Question: I have a square div with rounded corners. Inside this div, I need to make this shape:

I want to do it with pure css, but there are two problems:
1. Little 1px green artifacts I can't get rid off (you can see them on the bottom and right sides)
2. I need a 1px red border around #login_form to also appear on top of my oval shapes.
Maybe there is a better way to cut the ovals.
<URL> of the below:
'''
#login_form {
margin-left: auto;
margin-right: auto;
position: relative;
width: 200px;
height: 200px;
background: red;
border: 1px solid black;
border-radius: 10px;
-webkit-border-radius: 10px;
-moz-border-radius: 10px;
}
#white_ovale {
position: absolute;
right: -10px;
bottom: -10px;
width: 125px;
height: 80px;
background: white;
-webkit-border-radius: 225px 0px 7px 0px / 150px 0px 7px 0px;
-moz-border-radius: 225px 0px 7px 0px / 150px 0px 7px 0px;
border-radius: 225px 0px 7px 0px / 150px 0px 7px 0px;
}
#green_ovale {
position: absolute;
right: -21px;
bottom: -21px;
width: 139px;
height: 75px;
border: 0px;
background: #72B038;
-webkit-border-radius: 225px 20px 7px 0px / 130px 0px 7px 0px;
-moz-border-radius: 225px 20px 7px 0px / 130px 0px 7px 0px;
border-radius: 225px 20px 7px 0px / 130px 0px 7px 0px;
-webkit-box-shadow: inset -10px -10px 0px 10px white;
-moz-box-shadow: inset -10px -10px 0px 10px white;
box-shadow: inset -10px -10px 0px 10px white;
}
'''
'''
<div id="login_form">
<div id="white_ovale"></div>
<div id="green_ovale"></div>
</div>
'''
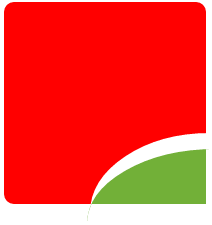
Answer: 1. you need overflow: hidden
2. you need a 3rd inner div which adds the border (Just think of an independent border that stacks i top of the others)
BTW: Don't 'id' everthing. Use classes. Use id only if you need to. And try not the nest ids.
As a rule of thumb I use only 'class' for CSS and 'id'for JS only
<URL>
'''
.login_form {
margin-left:auto;
margin-right:auto;
position: relative;
width: 200px;
height: 200px;
background: red;
border:1px solid red;
border-radius: 10px;
-webkit-border-radius: 10px;
-moz-border-radius: 10px;
overflow: hidden;
}
.login_form .border {
position: absolute;
top: -1px;
right: -1px;
bottom: -1px;
left: -1px;
border: 1px solid red;
border-radius: 10px;
}
.login_form .white_ovale {
position: absolute;
right: -10px;
bottom: -10px;
width: 125px;
height: 80px;
background: white;
-webkit-border-radius:
225px 0px 7px 0px / 150px 0px 7px 0px;
-moz-border-radius:
225px 0px 7px 0px / 150px 0px 7px 0px;
border-radius:
225px 0px 7px 0px / 150px 0px 7px 0px;
}
.login_form .green_ovale {
position: absolute;
right: -21px;
bottom: -21px;
width: 139px;
height: 75px;
border: 0px;
background: #72B038;
-webkit-border-radius: 225px 20px 7px 0px / 130px 0px 7px 0px;
-moz-border-radius: 225px 20px 7px 0px / 130px 0px 7px 0px;
border-radius: 225px 20px 7px 0px / 130px 0px 7px 0px;
-webkit-box-shadow: inset -10px -10px 0px 10px white;
-moz-box-shadow: inset -10px -10px 0px 10px white;
box-shadow: inset -10px -10px 0px 10px white;
}
'''
'''
<div class="login_form">
<div class="white_ovale"></div>
<div class="green_ovale"></div>
<div class="border"></div>
</div>
'''